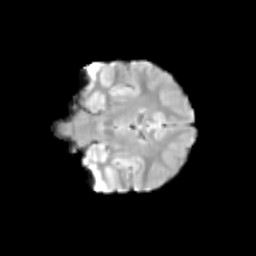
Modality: T2w
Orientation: coronal
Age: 9
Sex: male
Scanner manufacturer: siemens
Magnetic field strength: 3 T
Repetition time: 3.8 s
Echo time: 0.07 s